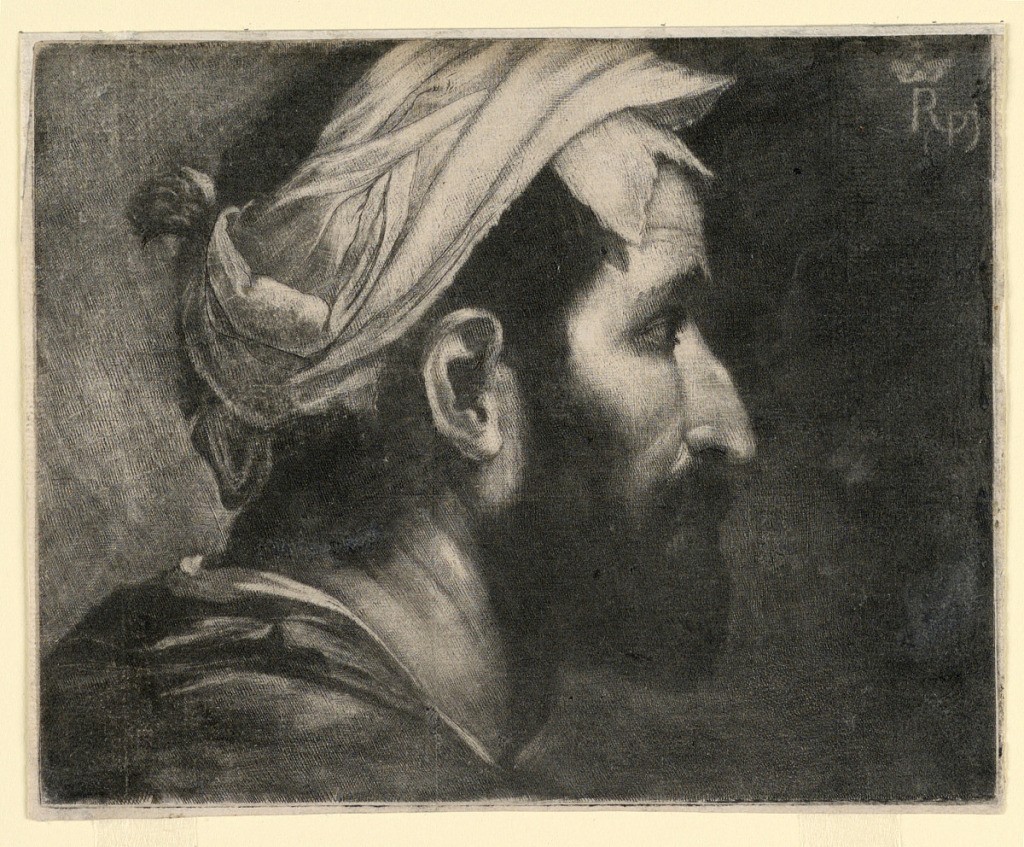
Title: The Little Executioner, illustration to John Evelyn, "Sculptura"
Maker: Prince Rupert of the Rhine, Bohemian, 1619 - 1682
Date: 1662
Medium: Mezzotint on off-white laid paper
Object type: Print
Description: Profile of a bearded male figure, looking right, wearing a turban. This is the first mezzoprint published in England, a smaller version of a 1658 print by Prince Rupert of the Rhine, and after a painting once thought to be by Jose de Ribera.